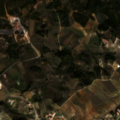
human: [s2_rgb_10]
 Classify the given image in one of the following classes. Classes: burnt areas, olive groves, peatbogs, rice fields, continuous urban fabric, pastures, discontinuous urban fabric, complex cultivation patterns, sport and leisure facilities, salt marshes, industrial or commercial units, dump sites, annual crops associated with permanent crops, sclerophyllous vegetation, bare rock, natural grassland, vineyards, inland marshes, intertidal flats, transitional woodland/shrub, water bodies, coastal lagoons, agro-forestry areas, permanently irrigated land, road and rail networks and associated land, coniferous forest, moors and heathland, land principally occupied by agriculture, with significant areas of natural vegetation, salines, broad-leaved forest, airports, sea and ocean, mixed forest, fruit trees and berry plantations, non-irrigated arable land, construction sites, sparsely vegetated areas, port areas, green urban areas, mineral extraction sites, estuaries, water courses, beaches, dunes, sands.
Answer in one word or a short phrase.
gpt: non-irrigated arable land, olive groves, complex cultivation patterns, land principally occupied by agriculture, with significant areas of natural vegetation, broad-leaved forest